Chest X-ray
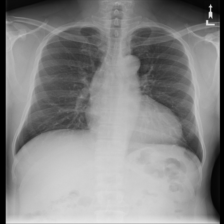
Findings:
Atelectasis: negative
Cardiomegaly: negative
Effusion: negative
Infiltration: positive
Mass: negative
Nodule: negative
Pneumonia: negative
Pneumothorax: negative
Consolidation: negative
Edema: negative
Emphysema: negative
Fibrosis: negative
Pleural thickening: negative
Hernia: negative